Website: crate-barrel
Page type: billing-address
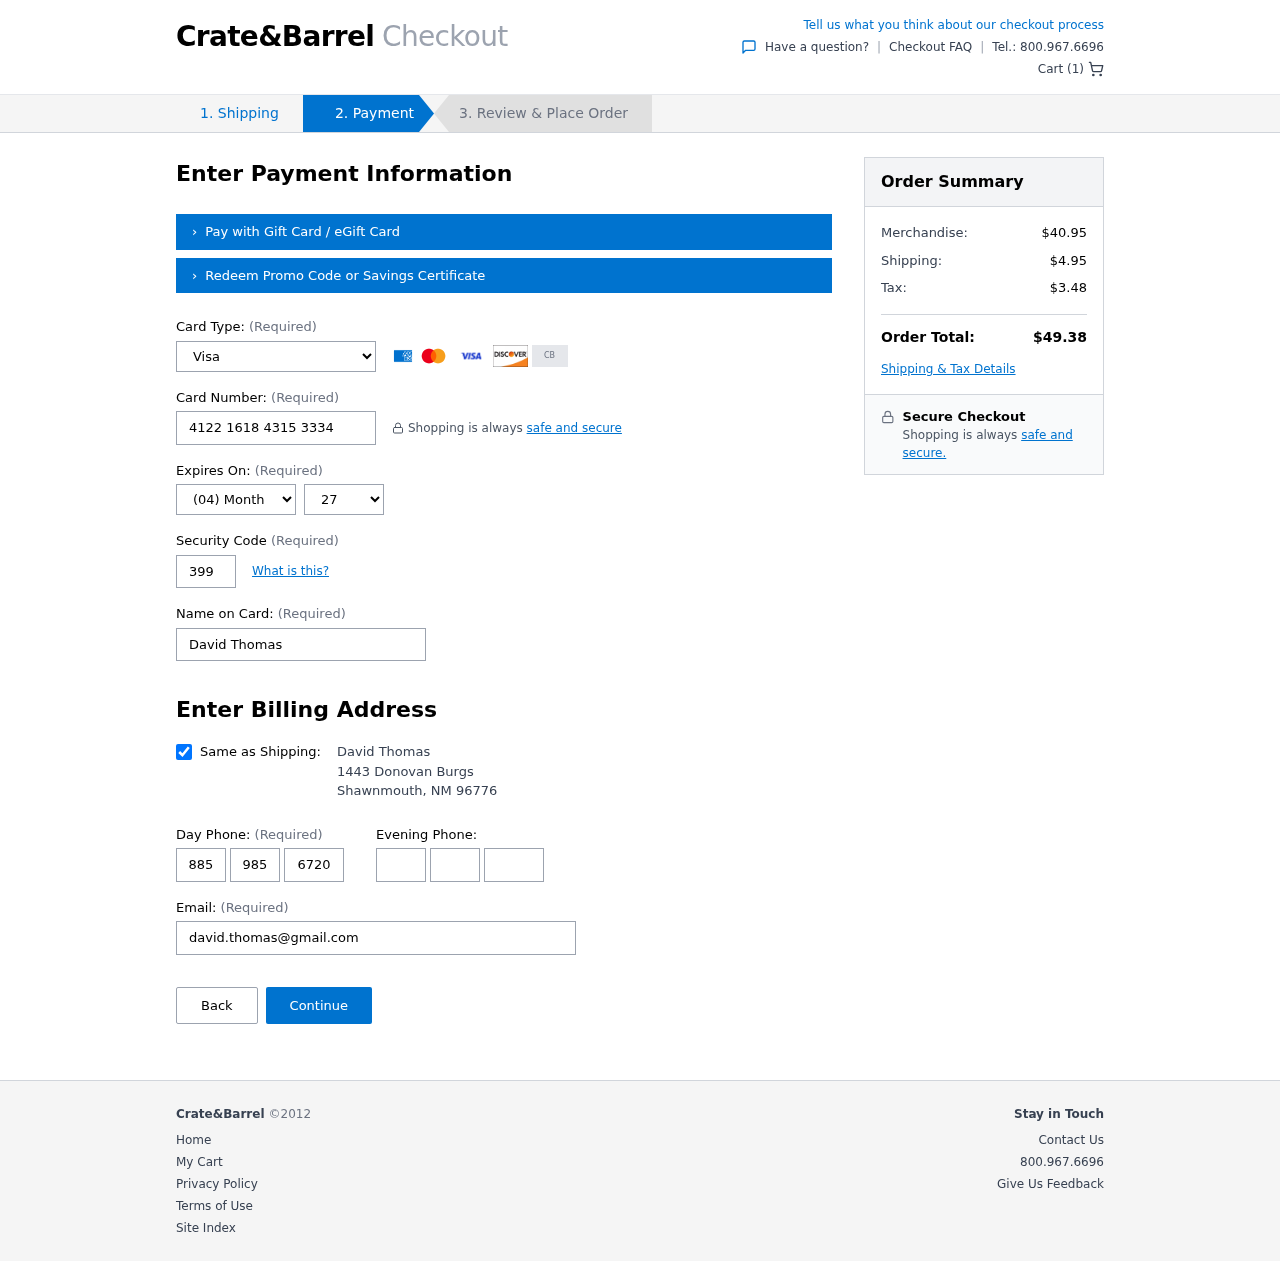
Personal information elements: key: PII_CARD_CVV
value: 399
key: PII_CARD_EXPIRY_MONTH
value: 04
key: PII_CARD_EXPIRY_YEAR
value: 27
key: PII_CARD_NUMBER
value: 4122 1618 4315 3334
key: PII_CARD_TYPE
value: Visa
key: PII_CITY
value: Shawnmouth
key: PII_EMAIL
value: david.thomas@gmail.com
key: PII_FULLNAME
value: David Thomas
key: PII_PHONE_AREA
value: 885
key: PII_PHONE_PREFIX
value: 985
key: PII_PHONE_SUFFIX
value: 6720
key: PII_POSTCODE
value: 96776
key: PII_STATE_ABBR
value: NM
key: PII_STREET
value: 1443 Donovan Burgs
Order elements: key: ORDER_NUM_ITEMS
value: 1
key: ORDER_SUBTOTAL
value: $40.95
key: ORDER_SHIPPING_COST
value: $4.95
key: ORDER_TAX
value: $3.48
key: ORDER_TOTAL
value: $49.38